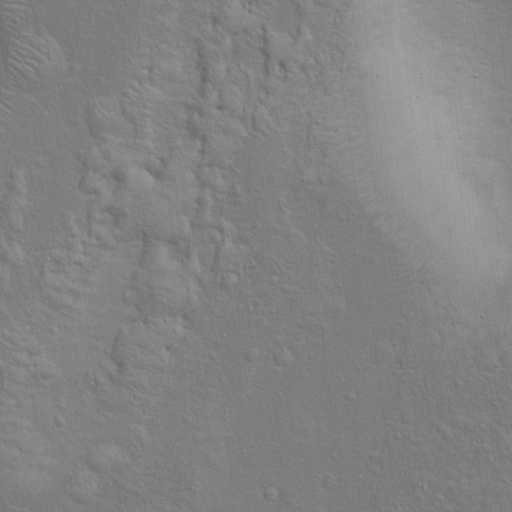
Classes present: Background, Cone